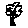
Label: tree